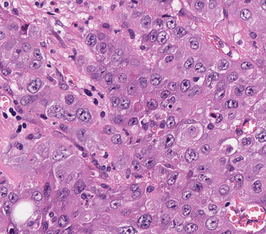
Tumor epithelial tissue: yes
Tumor-associated stroma tissue: yes
Normal tissue: no